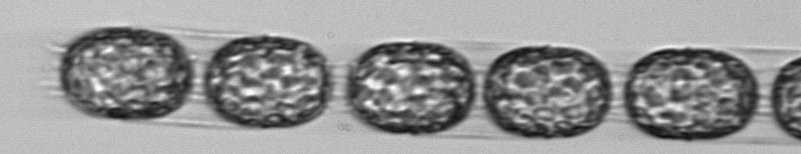
Label: Stephanopyxis